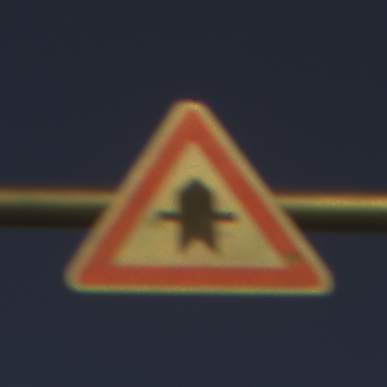
Verkehrszeichen: Vorfahrt
Umgebung: Outdoor, Nature
Tageszeit: SunriseSunset
Wetter: Clear
Licht: Natural
Jahreszeit: NotSpecified
Kontrast: HighContrast